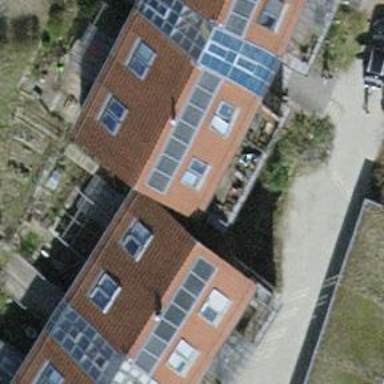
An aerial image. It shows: Apartment building with gabled roof made of roof tiles oriented across.